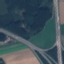
Land use / land cover: Highway